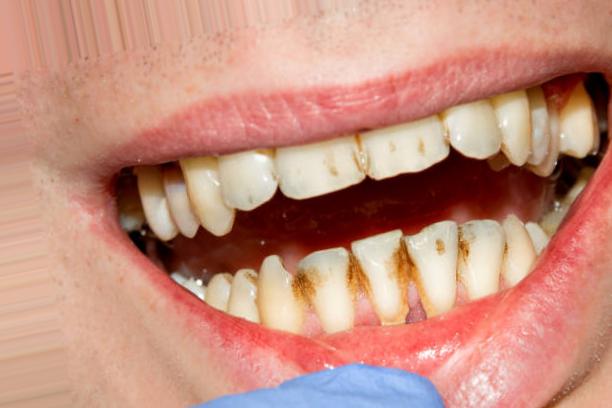
Condition: Caries